Interaction volume radius: 5 \u00c5
Interaction volume height: 20 \u00c5
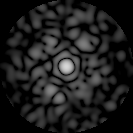
Disorder parameter: 0.778